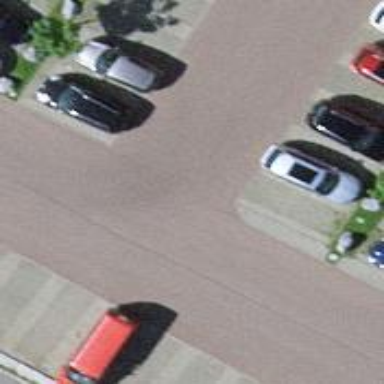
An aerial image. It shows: Road serving as parking aisle.